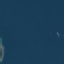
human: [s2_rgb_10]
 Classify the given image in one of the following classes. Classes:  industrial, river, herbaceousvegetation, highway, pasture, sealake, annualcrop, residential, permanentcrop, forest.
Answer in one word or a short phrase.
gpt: SeaLake